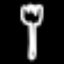
Label: fork